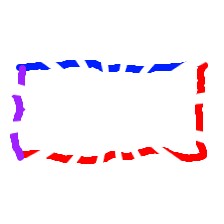
Shape: rectangle